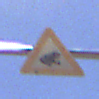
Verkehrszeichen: AmphibienwanderungLinks
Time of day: Midday
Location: Outdoor (Nature)
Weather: Clear
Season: NotSpecified
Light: Natural